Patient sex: M
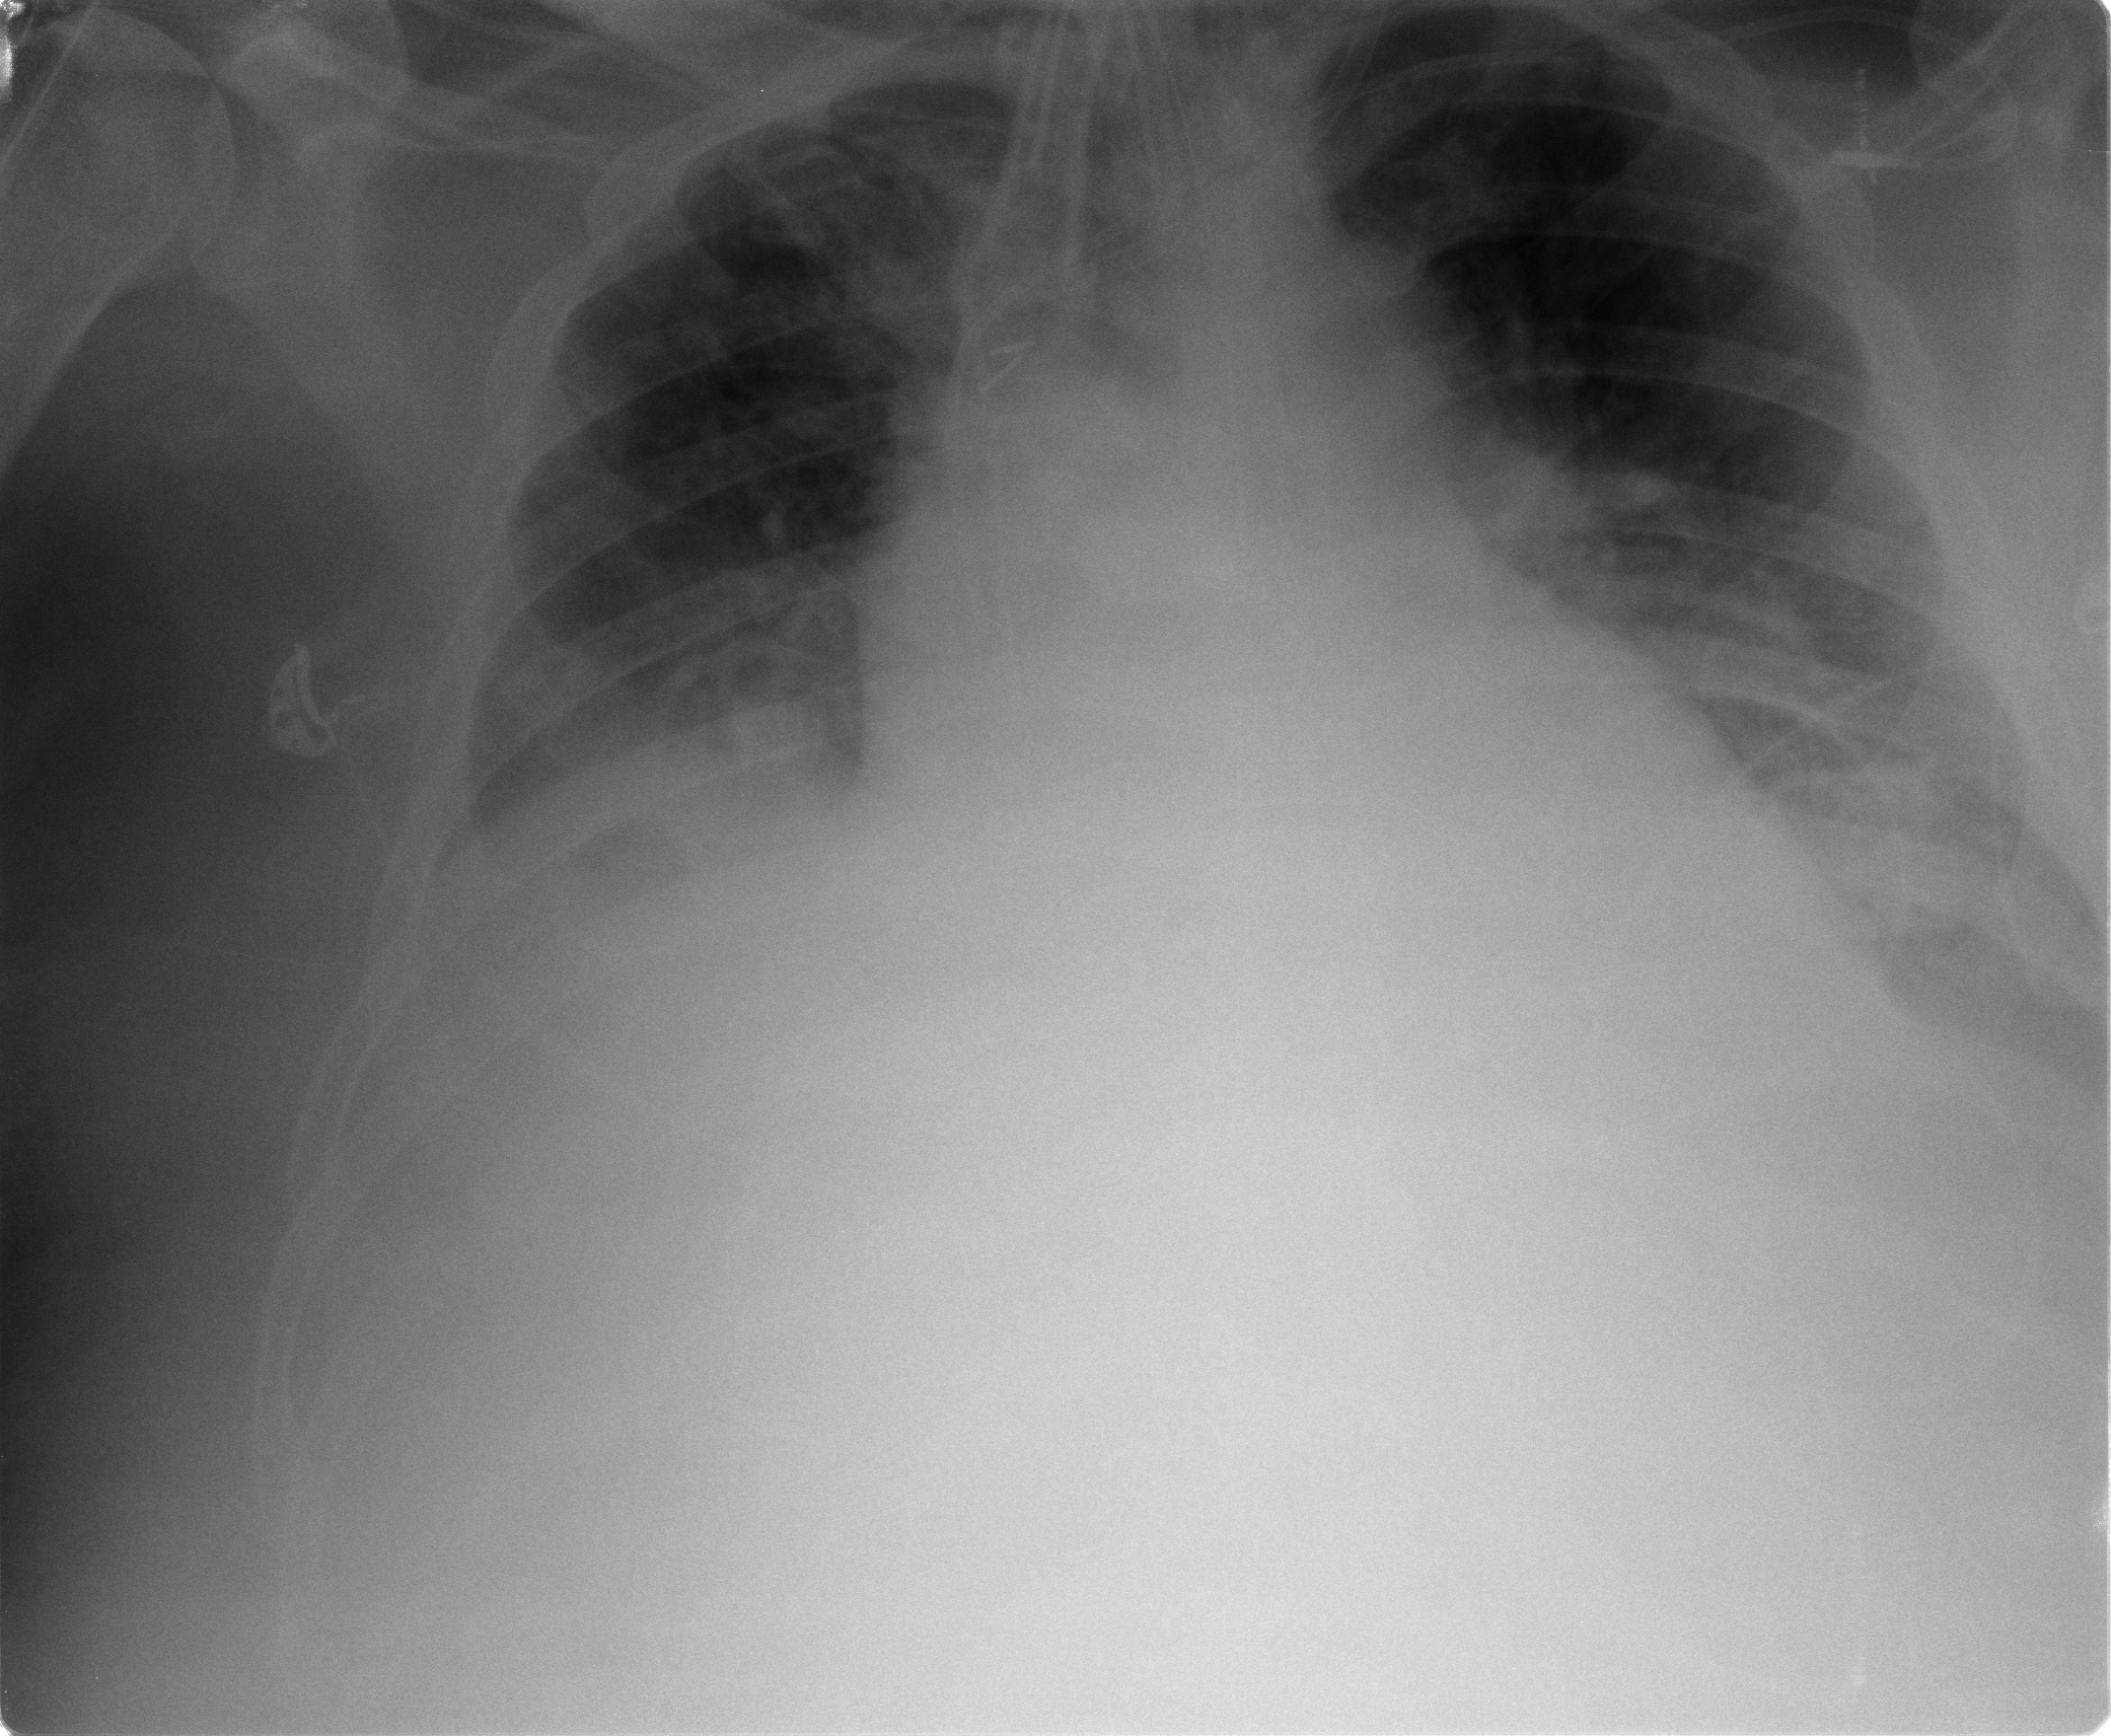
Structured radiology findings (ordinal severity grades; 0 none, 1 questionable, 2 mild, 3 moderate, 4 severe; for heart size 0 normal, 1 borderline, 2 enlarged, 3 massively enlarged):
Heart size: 2
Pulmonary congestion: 2
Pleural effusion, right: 2
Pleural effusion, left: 1
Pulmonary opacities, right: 2
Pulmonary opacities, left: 2
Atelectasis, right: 2
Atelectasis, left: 2